Field crop: maize
Growth stage: 2
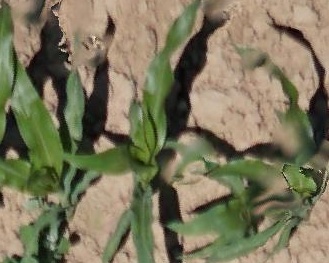
Species: maize